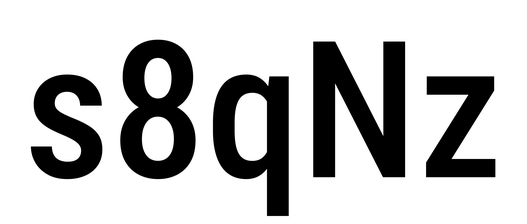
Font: Roboto_Condensed_Medium